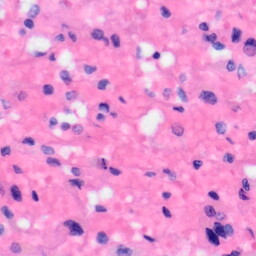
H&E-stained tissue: Liver